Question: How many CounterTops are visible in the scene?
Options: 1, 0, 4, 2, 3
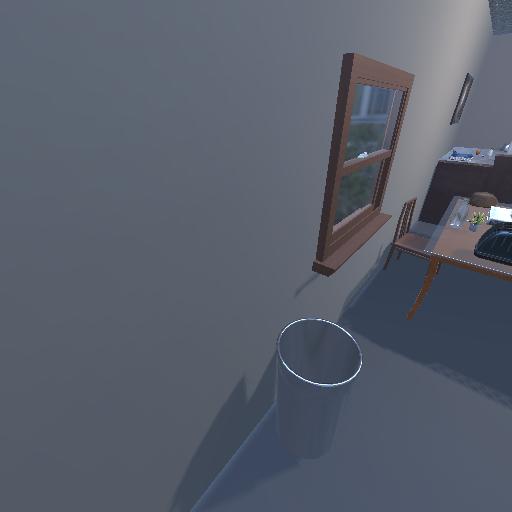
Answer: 1